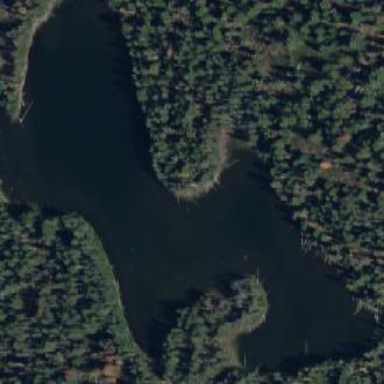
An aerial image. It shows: Beautiful lake surrounded by nature.